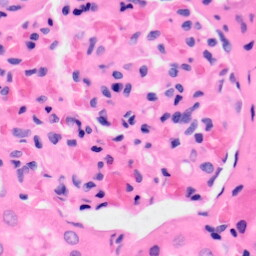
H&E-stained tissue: Kidney